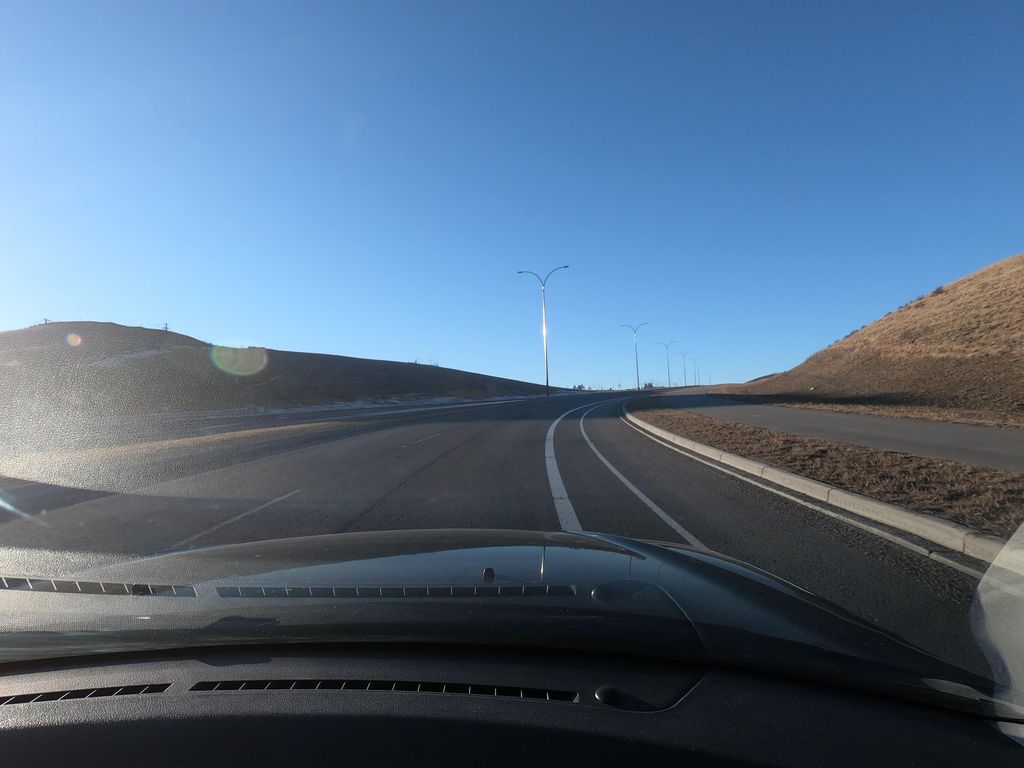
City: calgary